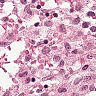
Metastatic tissue present: no